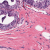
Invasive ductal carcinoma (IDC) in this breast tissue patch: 0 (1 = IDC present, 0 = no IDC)